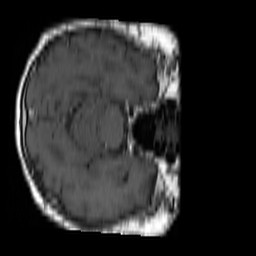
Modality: T1w
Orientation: axial
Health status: ill
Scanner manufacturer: siemens
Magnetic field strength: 1.5 T
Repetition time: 0.379 s
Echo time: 0.0099 s